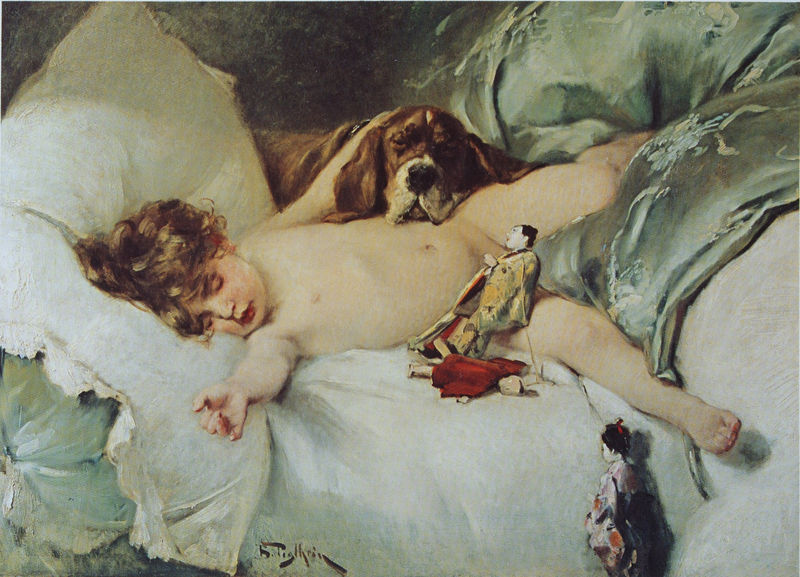
Titel: Weihnachtsmorgen
Künstler: Bruno Piglheim
Standort: München
Institution: Städtische Galerie im Lenbachhaus
Schlagwörter: akt, blau, dunkel, gemälde, hand, kopf, nackt, schatten, schlaf, weiß, gelb, grün, impressionismus, mädchen, braun, hell, licht, mund, ohr, raum, zimmer, ölbild, dackel, hund, rot, malerei, schleife, blond, arm, arme, augen, barock, gesicht, bild, bildnis, signatur, öl, bestickt, figur, haare, stickerei, decke, kind, spitzen, lippen, locken, ohren, seide, engel, putte, beine, bein, japan, liegen, schlafen, schlafend, halsband, klein, füsse, figuren, kissen, dick, bett, bettdecke, bauch, laken, junge, bauchnabel, japanisch, knie, scham, knabe, fuss, nackig, traum, puppe, puppen, kleinkind, flecken, china, bettzeug, schnauze, ausgestreckt, bettlaken, erschöpft, verdreht, glieder, gliederpuppe, spielzeug, faul, augenblick, kopfkissen, rückenlage, schlappohren, freunde, babyspeck, bassett, bernhardiner, jund, marionetten, nackenrolle, schlummer, spielz, spielzeuge, spilezeugfiguren, stabpuppen